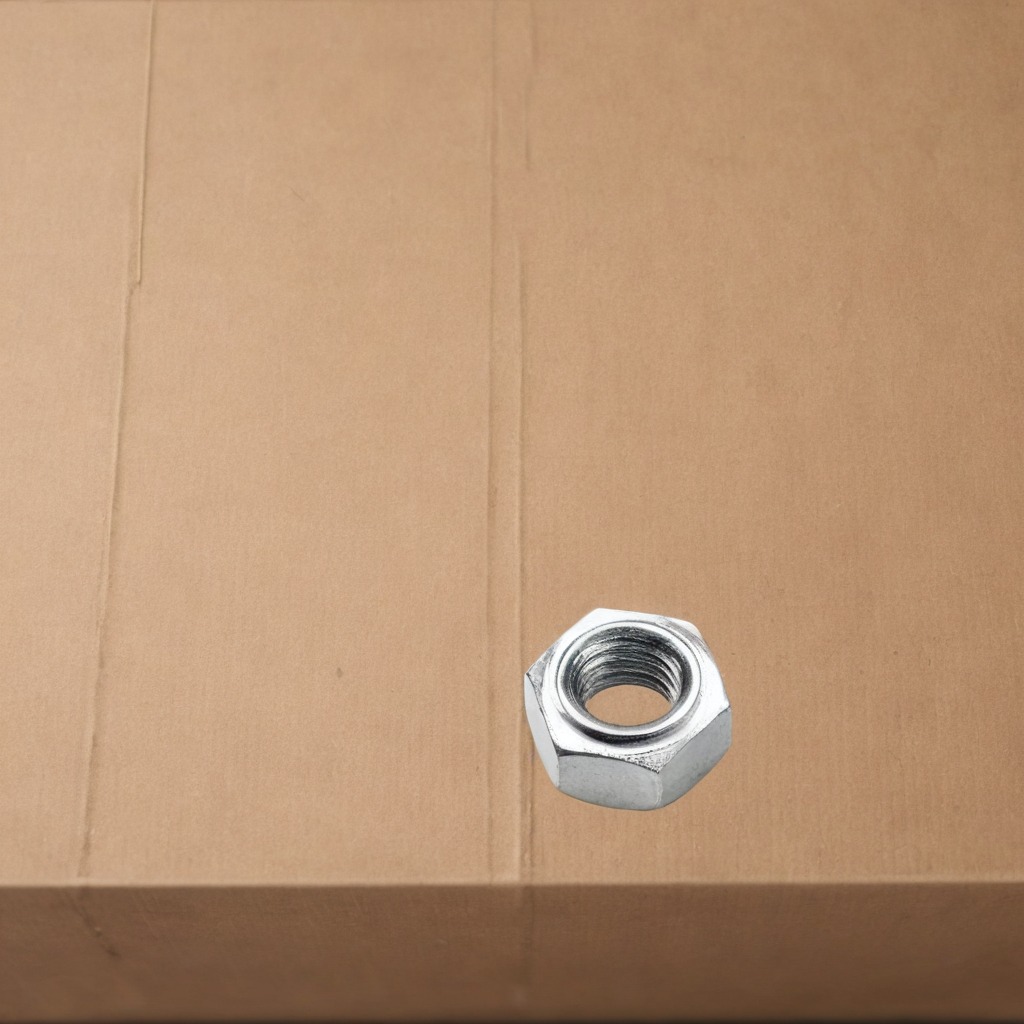
A metal nut lying on a cardboard box surface in an outdoor workshop during daytime bright natural light soft shadows slightly creased but